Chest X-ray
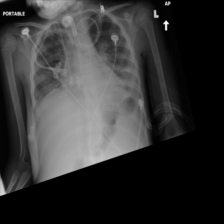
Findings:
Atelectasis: negative
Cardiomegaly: negative
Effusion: negative
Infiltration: negative
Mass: negative
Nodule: negative
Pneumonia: negative
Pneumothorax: negative
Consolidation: negative
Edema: negative
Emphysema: negative
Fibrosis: negative
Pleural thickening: negative
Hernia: negative